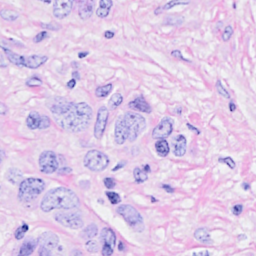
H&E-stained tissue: Breast